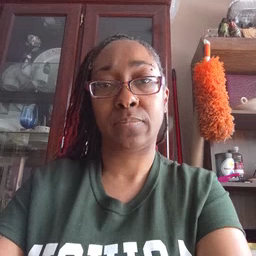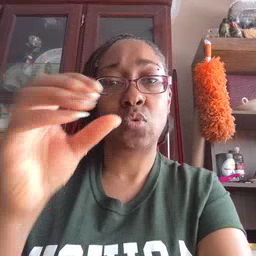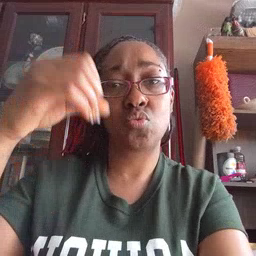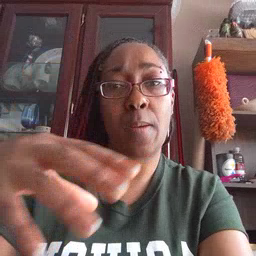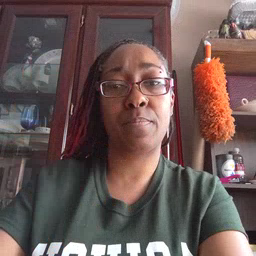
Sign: drop